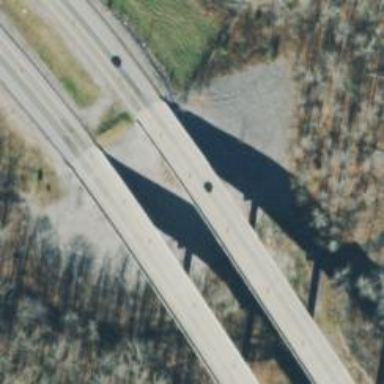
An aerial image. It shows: Bridge over motorway.